Field crop: maize
Growth stage: 2
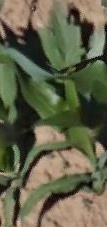
Species: maize